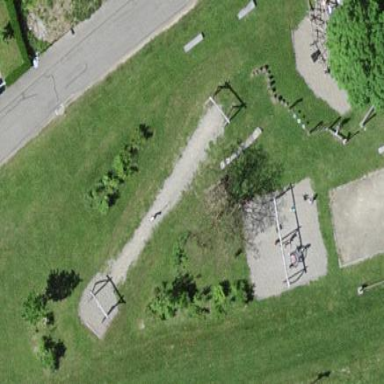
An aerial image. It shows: Playground area for leisure activities on the land.